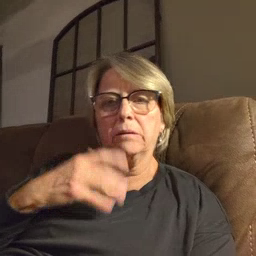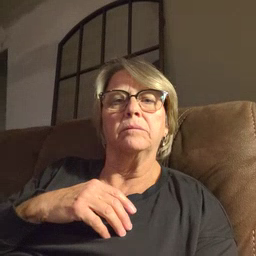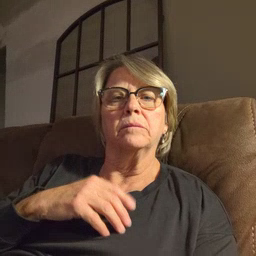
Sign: sad